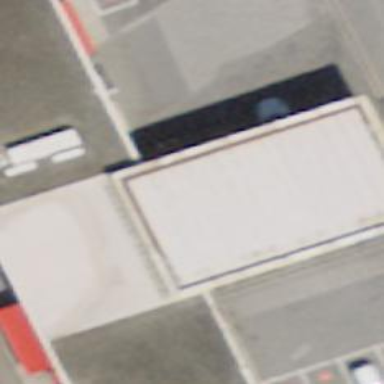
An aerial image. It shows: Fuel station.